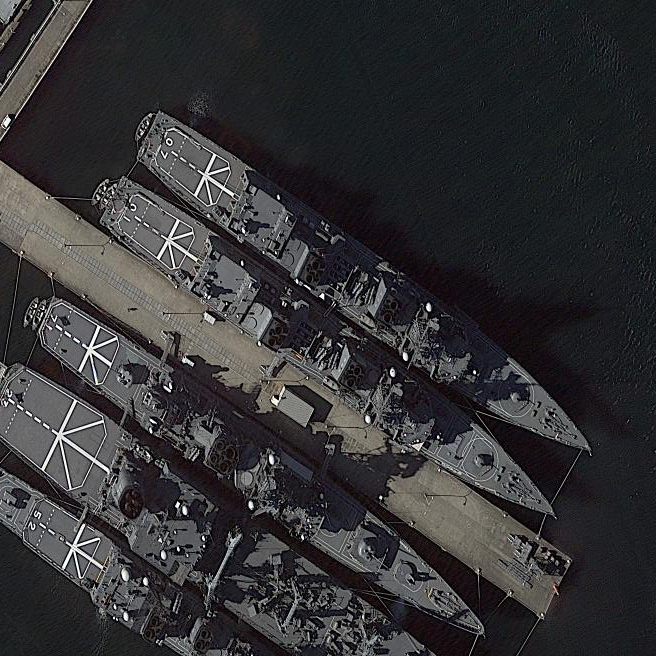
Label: destroyer